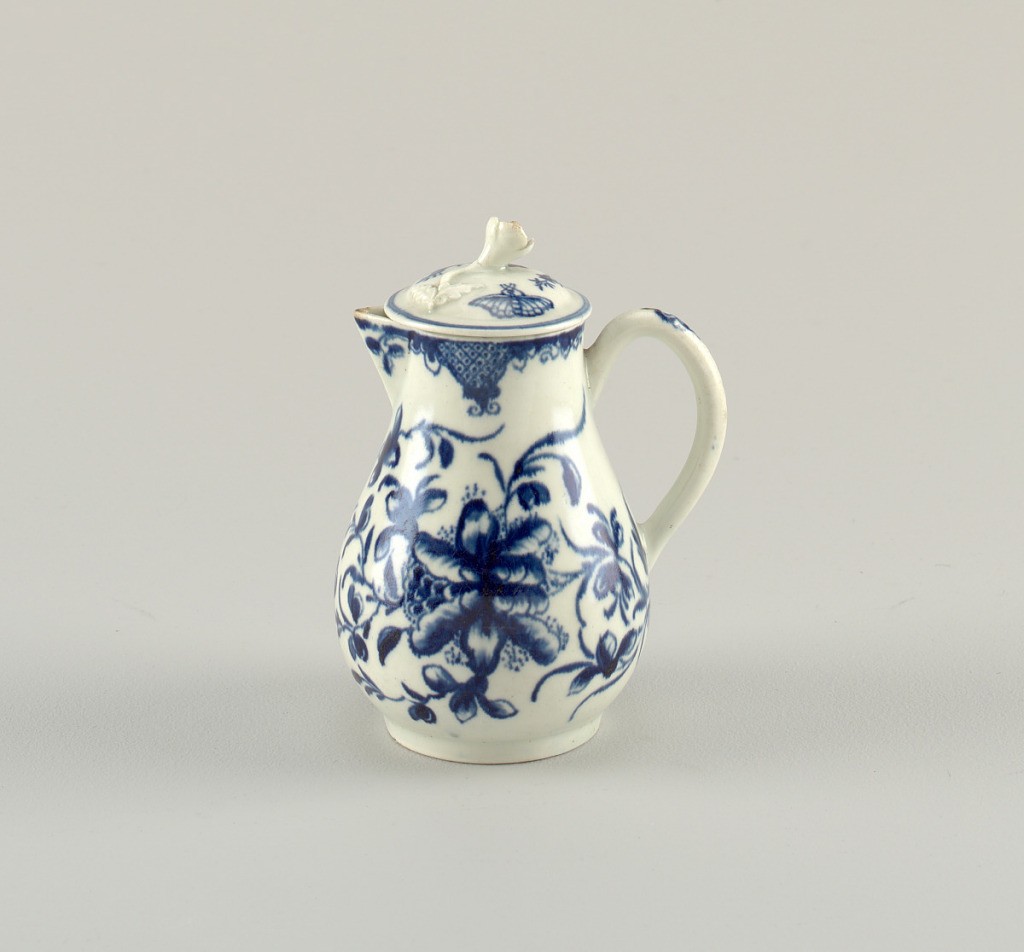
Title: Covered Milk Jug
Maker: Royal Worcester, English, established 1751
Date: mid- 18th–late 18th century
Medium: soft paste porcelain, vitreous enamel
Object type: jug
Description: Pear-shaped, with painted spout, loop handle, on base ring. Decorated with large flowers and buds on leafy stems, surmounted by a border containing triangular latticed panels. Cover with knob in form of a flower on stem. Decorated with butterfly and floral spray in blue.